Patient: sex M, age 64
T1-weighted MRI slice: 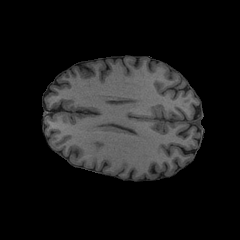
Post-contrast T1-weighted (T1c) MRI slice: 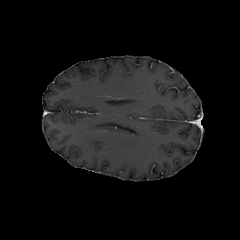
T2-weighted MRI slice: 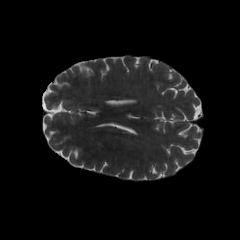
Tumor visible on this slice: no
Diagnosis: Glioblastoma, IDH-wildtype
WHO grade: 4